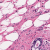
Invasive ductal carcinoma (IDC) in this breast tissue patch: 0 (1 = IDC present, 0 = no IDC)